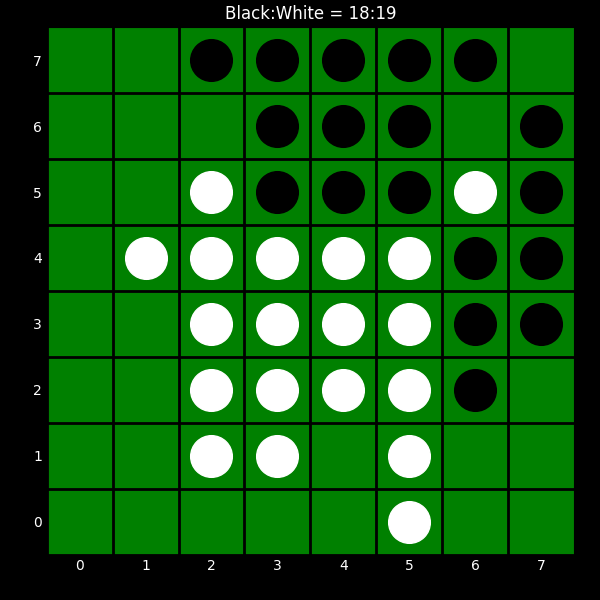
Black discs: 18
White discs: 19